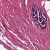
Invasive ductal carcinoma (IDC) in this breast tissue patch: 0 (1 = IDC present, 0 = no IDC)